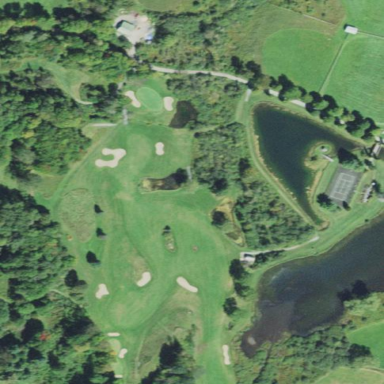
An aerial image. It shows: Golf course surrounded by greenery.